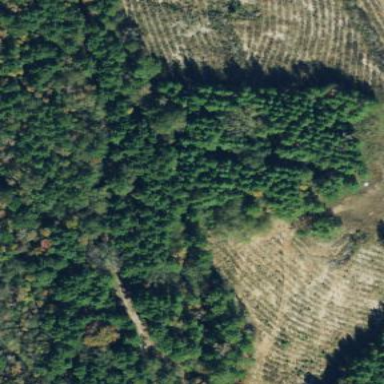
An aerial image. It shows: Evergreen needle-leaved forest.